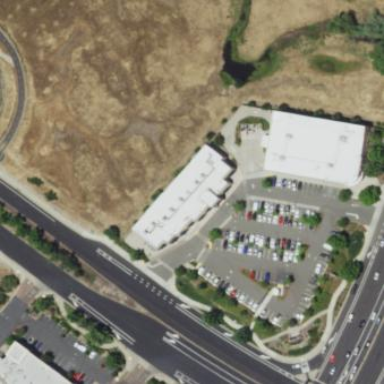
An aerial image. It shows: Retail building.